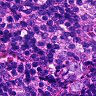
Metastatic tissue present: no